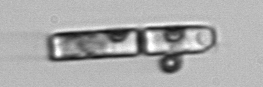
Label: Guinardia_delicatula